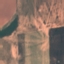
Label: AnnualCrop